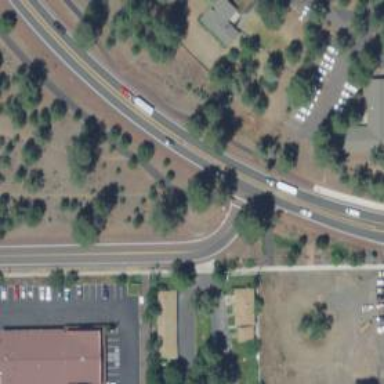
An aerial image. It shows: Trunk highway.